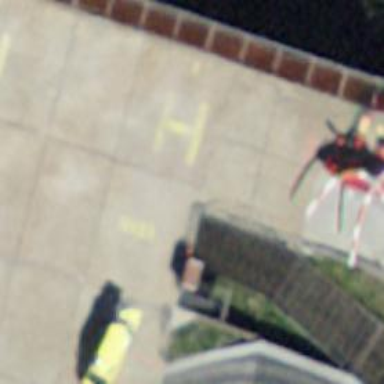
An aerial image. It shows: Image of helipad at airport.